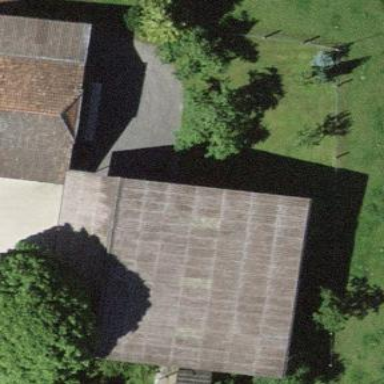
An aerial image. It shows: Rural barn.